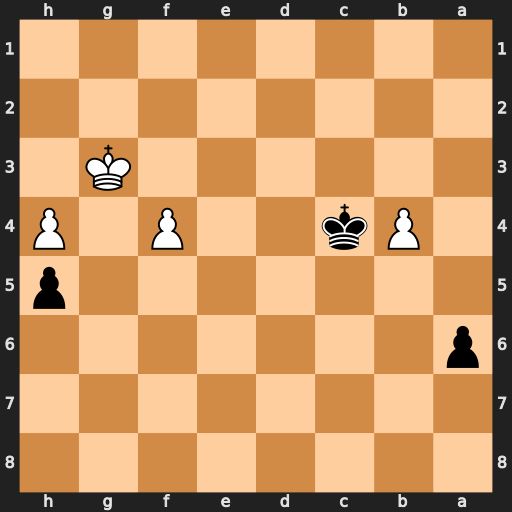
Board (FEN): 8/8/p7/7p/1Pk2P1P/6K1/8/8
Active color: b
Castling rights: -
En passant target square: -
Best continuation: Kxb4 f5 Kc5 f6 Kd6 f7 Ke7